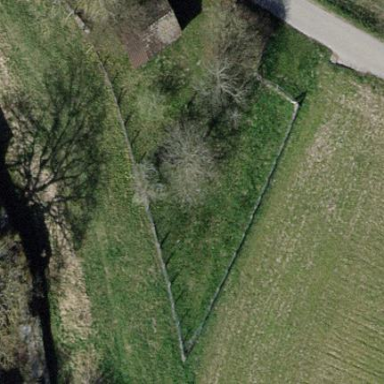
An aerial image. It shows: Meadow bordered by fence.